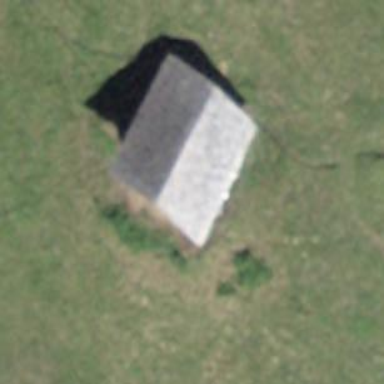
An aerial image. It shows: Farm auxiliary building.